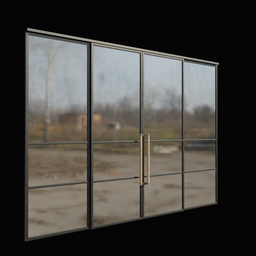
Label: architecture